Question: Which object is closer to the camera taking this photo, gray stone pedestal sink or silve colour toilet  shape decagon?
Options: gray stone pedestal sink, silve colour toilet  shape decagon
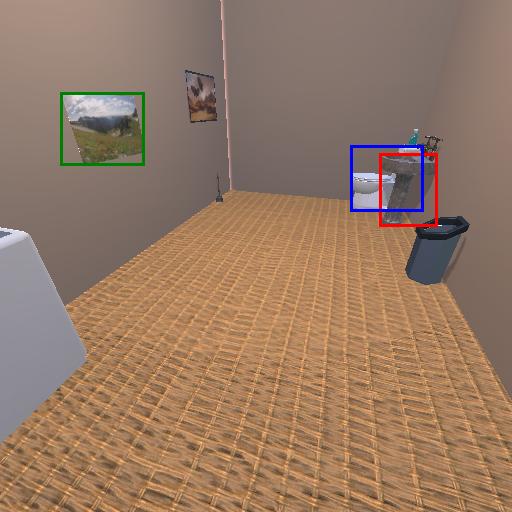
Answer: gray stone pedestal sink